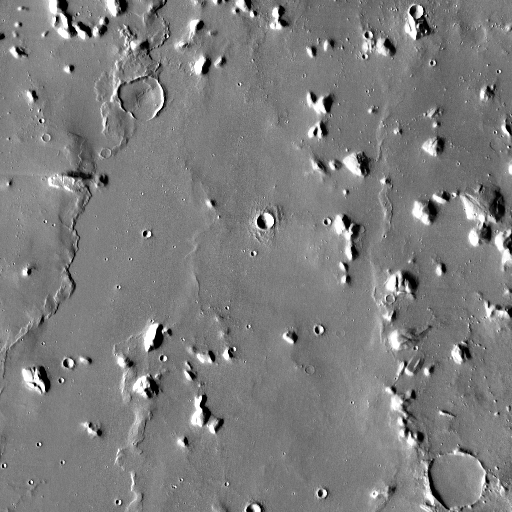
Crater classes present: Background, Other, Buried